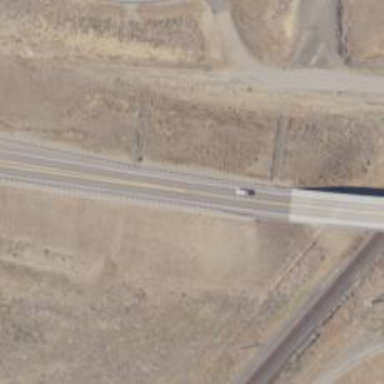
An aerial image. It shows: Primary highway.